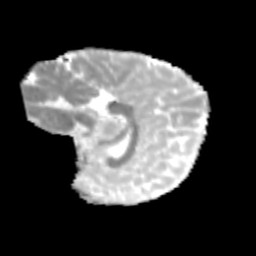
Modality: MD
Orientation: sagittal
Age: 11
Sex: male
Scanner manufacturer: siemens
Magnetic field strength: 3 T
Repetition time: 3.8 s
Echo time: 0.07 s